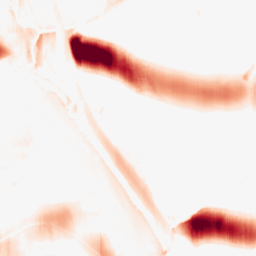
Category: morphological
Decomposition family: morphological_ellipse
Decomposition parameters: operation: opening
width: 50
height: 5
Upsampling method: bilinear
Upsampling parameters: scale: 8
Upsampling scale: 8